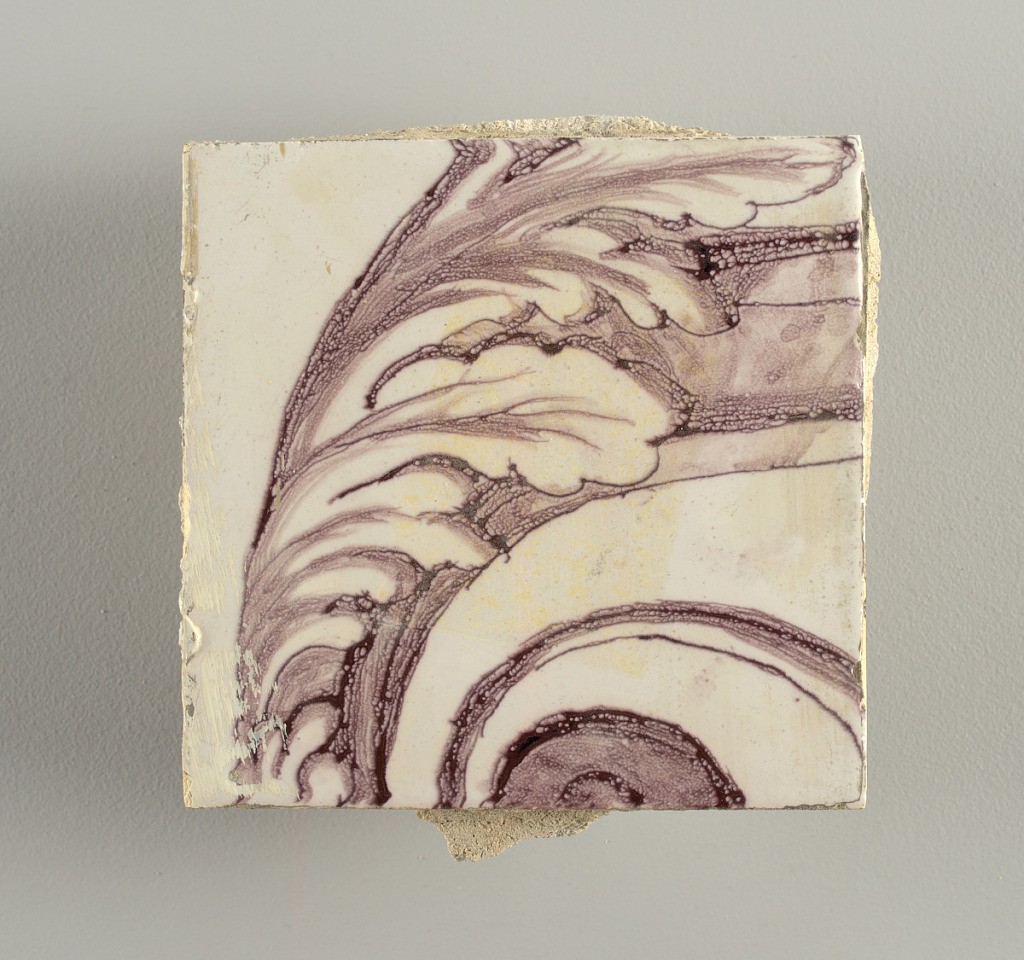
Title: Tile wall facing
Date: ca. 1725
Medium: Tin-glazed earthenware, underglaze
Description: Horizontal rectangle.  Thirty tiles wide and twenty-three tiles high with opening for fireplace eleven tiles wide and ten high.  Foliage arabesques disposed about three vertical axes from which are emphazised by urns at center and right, and at left by the figure of a standing woman carrying an infant on her arm and accompanied by two children.